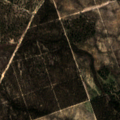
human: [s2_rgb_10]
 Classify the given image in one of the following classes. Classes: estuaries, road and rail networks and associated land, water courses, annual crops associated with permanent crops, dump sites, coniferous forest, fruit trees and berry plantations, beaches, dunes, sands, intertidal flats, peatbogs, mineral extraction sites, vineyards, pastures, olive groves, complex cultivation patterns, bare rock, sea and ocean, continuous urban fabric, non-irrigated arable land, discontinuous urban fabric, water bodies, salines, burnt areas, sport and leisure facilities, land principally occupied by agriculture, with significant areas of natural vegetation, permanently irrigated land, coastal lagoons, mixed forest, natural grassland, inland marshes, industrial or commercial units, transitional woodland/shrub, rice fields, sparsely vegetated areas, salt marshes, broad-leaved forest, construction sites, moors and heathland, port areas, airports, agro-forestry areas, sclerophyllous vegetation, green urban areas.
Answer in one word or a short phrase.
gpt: broad-leaved forest, transitional woodland/shrub